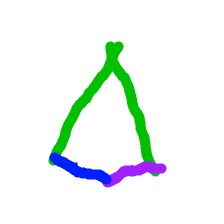
Shape: kite